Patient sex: F
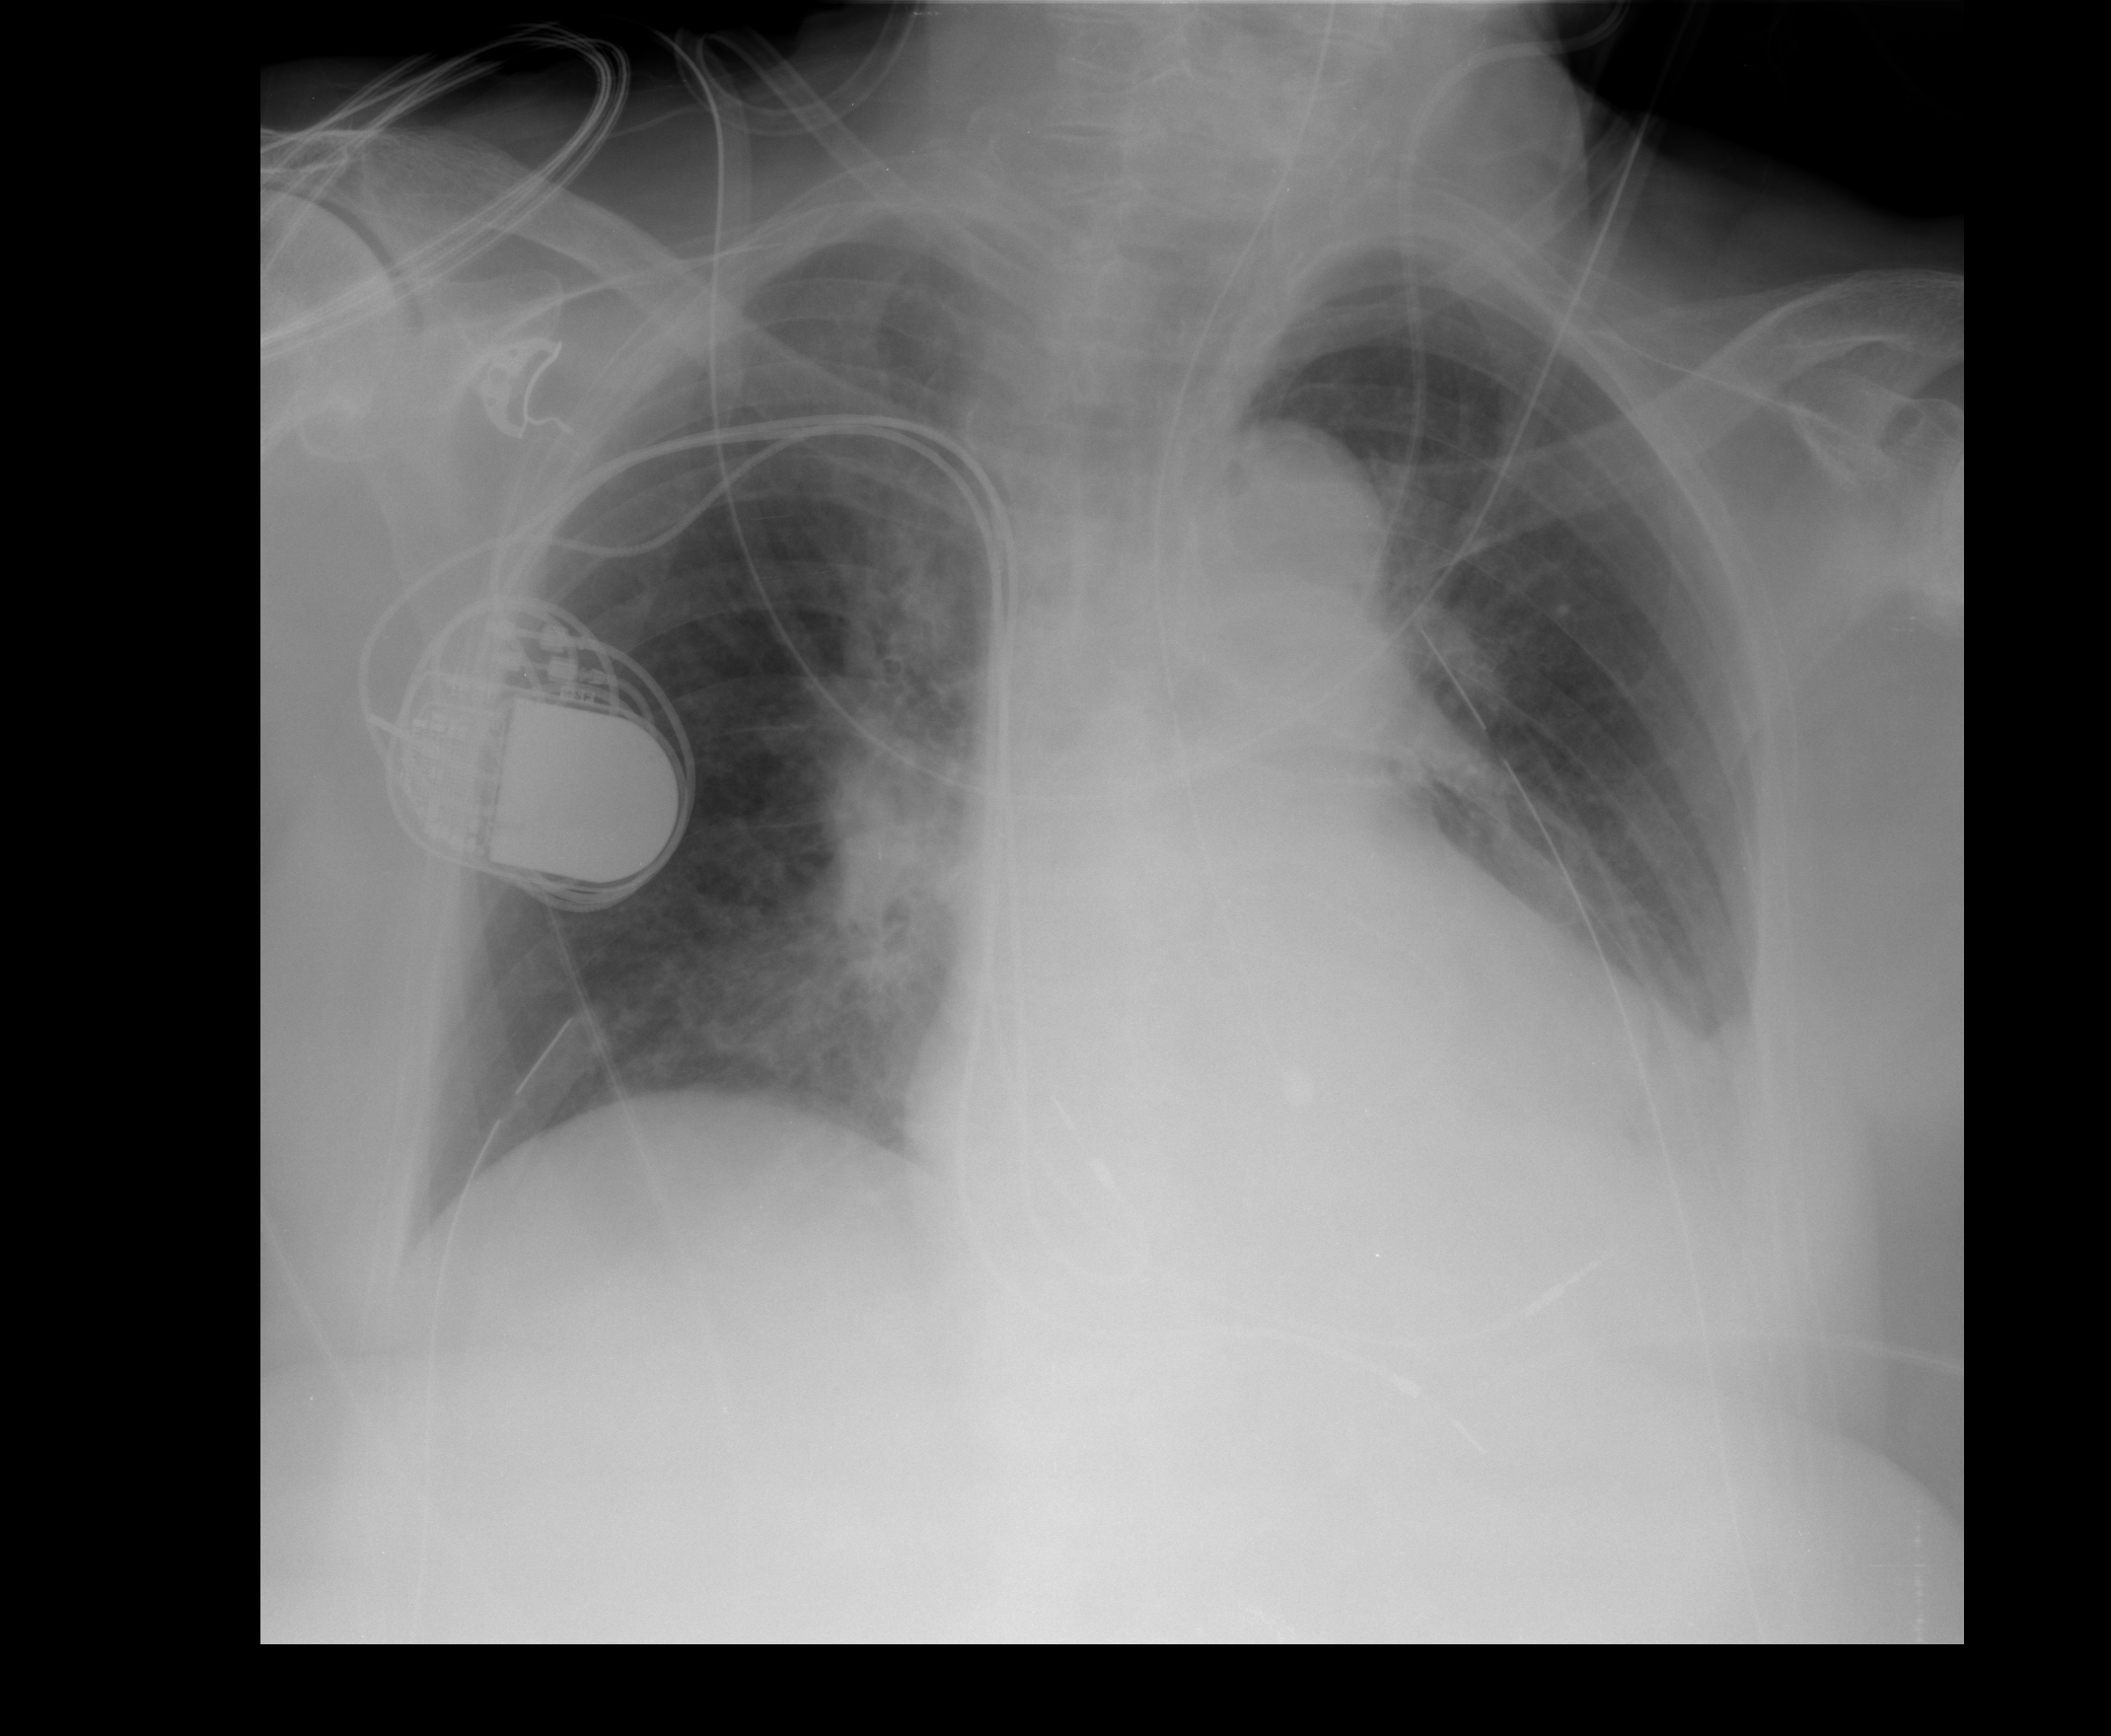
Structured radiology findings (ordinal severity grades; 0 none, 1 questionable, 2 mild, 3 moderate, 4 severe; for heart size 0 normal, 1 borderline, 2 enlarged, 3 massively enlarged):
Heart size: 2
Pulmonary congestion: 1
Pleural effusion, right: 0
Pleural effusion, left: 1
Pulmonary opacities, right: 0
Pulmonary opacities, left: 1
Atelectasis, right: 1
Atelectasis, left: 1